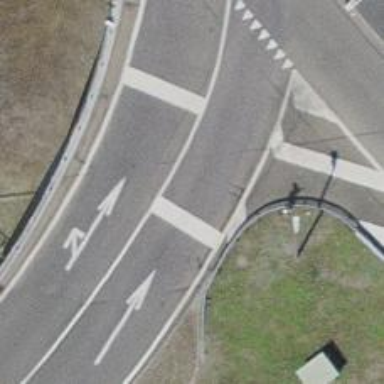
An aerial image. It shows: Road with traffic signals.